Interaction volume radius: 10 \u00c5
Interaction volume height: 25 \u00c5
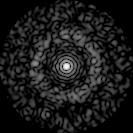
Disorder parameter: 0.8422